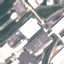
Label: Industrial